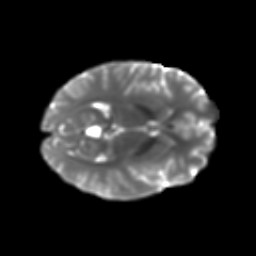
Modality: T2w
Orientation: axial
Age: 17
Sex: female
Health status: ill
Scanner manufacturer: ge
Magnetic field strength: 3 T
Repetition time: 6.752 s
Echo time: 0.079 s